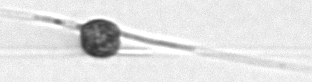
Label: Chaetoceros_danicus